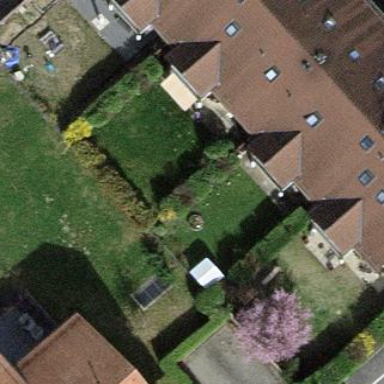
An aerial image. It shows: Garden that is leisure land.